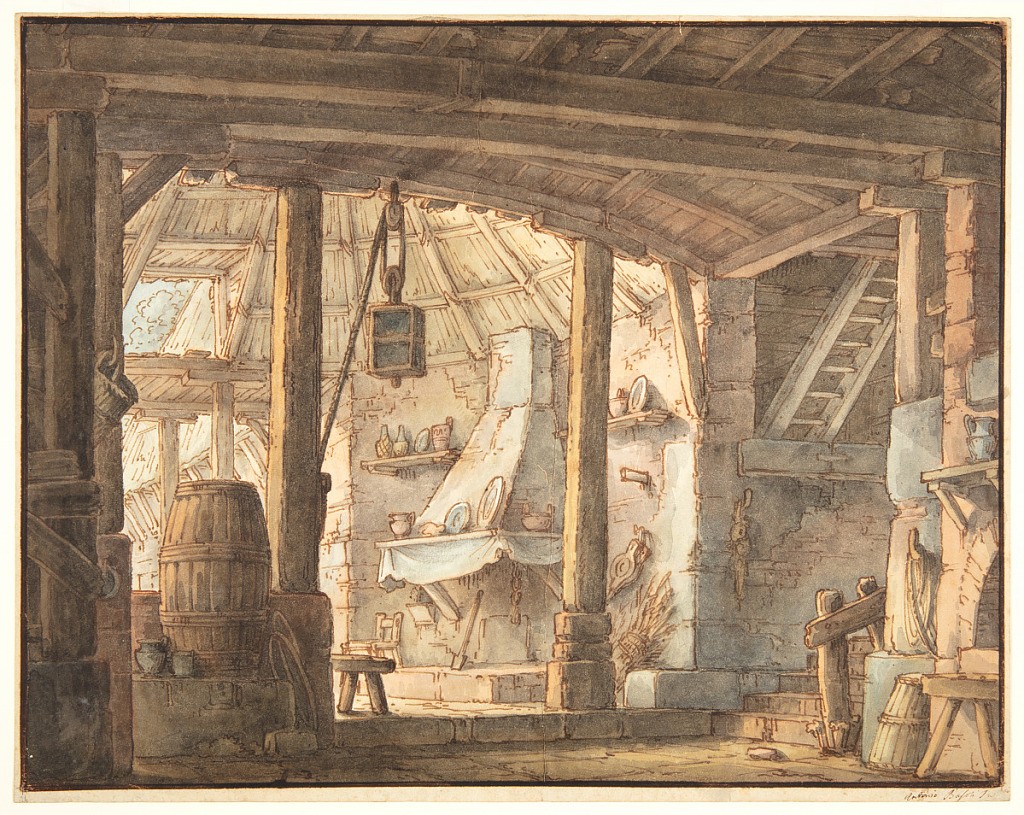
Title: Rustic Interior: Stage Design for the Teatro de' Felicini, Bologna
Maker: Antonio Giuseppe Basoli, Italian, 1774–1843
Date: ca. 1810
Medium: Brush and watercolor, pen and brown ink on off-white wove paper
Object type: Drawing
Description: A large rustic interior space with flagged floors and a wooden roof supported by rough-hewn pillars and beams. The dimly lit foreground space is enclosed by a stone fireplace at right, and the suggestions of stairs at left. In the background, beyond a pair of wooden pillars and a large suspended lantern, the space opens into a semi enclosed kitchen, brightly illuminated by daylight entering from the open roof and entry beyond. A glimpse of treetops and exterior of the structure are just visible at background left. At the center of the image is a large covered fireplace, with assorted crockery resting upon the mantle and nearby shelves.